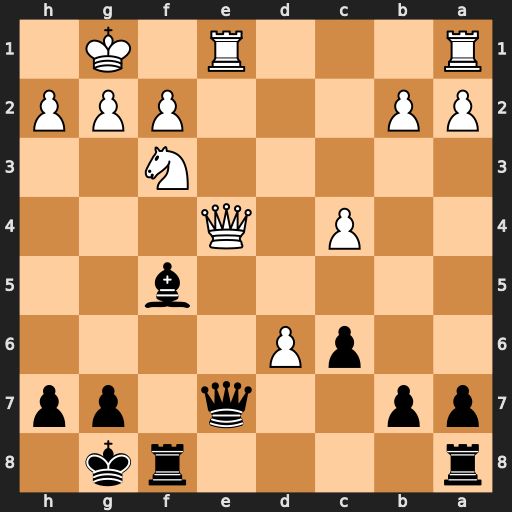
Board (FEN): r4rk1/pp2q1pp/2pP4/5b2/2P1Q3/5N2/PP3PPP/R3R1K1
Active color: b
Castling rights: -
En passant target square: -
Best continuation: Qxe4 Rxe4 Bxe4